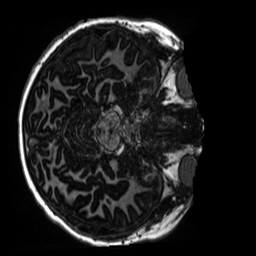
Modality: MP2RAGE
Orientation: axial
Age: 11
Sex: male
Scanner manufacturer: siemens
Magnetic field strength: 3 T
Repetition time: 4 s
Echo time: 0.00303 s